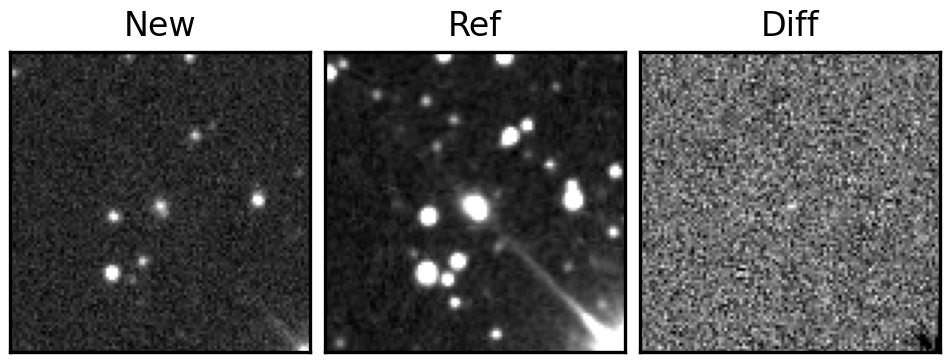
Label: real